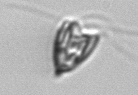
Label: Pyramimonas_longicauda